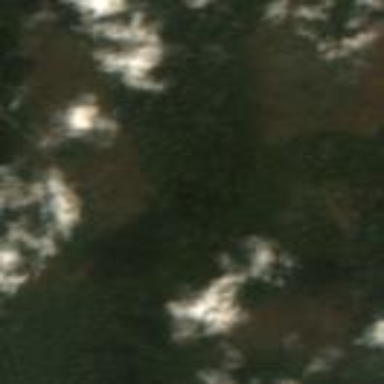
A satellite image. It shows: Savanna grassland.